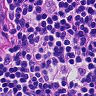
Metastatic tissue present: no